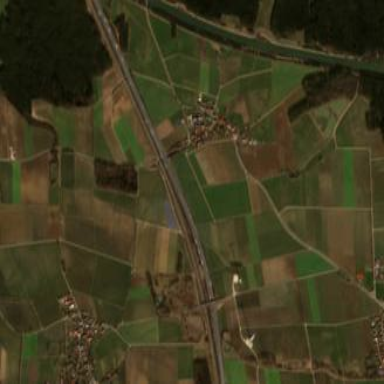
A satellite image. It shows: It's motorway area.